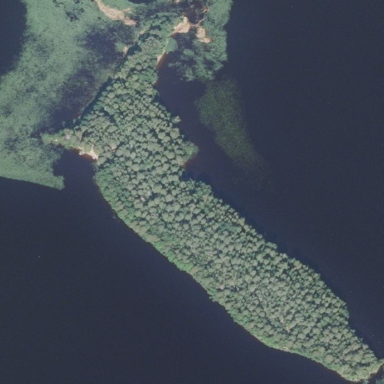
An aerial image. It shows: Islet surrounded by woodland.